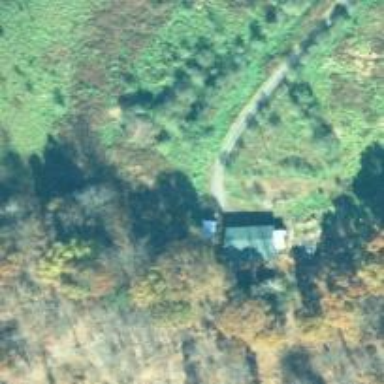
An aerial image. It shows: Driveway.